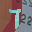
Label: 7